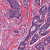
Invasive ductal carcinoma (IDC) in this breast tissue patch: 1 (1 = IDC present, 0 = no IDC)